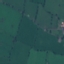
Land use / land cover class: Pasture